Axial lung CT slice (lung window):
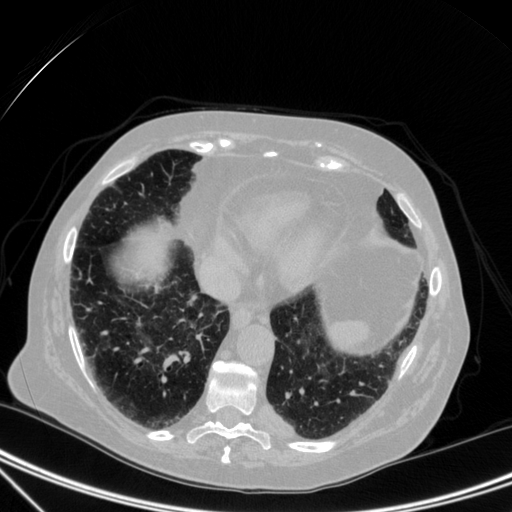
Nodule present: no